Question: I built an html document for newsletter which I will send from Outlook 2013.
Here is the Html <URL> ''
When I try to send it from the outlook the background color TD crossing the boundaries of the top and bottom row.
Can anyone know how to solve this problem?
Here is the prtscreen of the problem:

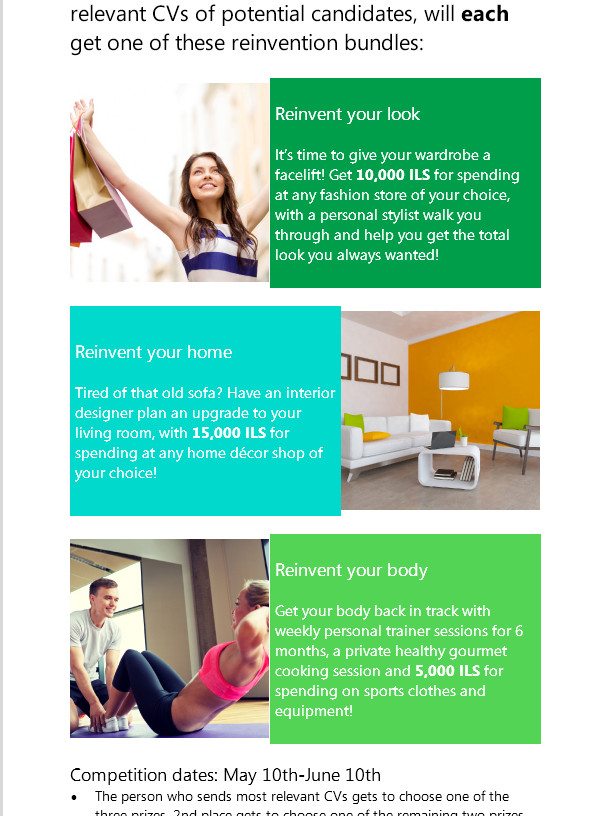
Answer: Well first things first - sending an email out of Outlook is going to ruin your code. Outlook rewrites everything into WordHTML. There is no if, ands or buts about it, it is going to happen as soon as you insert the html into the new email. This also includes that it will strip out any media queries, so responsive design is gone. I would highly recommend using another email client that can send HTML emails (e.g. Thunderbird) or an ESP (e.g. Exact Target, Mail Chimp) to send this out.
Now back to the issue you were asking about. The issue is the padding you have on the TD. Remove the padding and it fits. If you want the padding on left and right, I would use "padding-left" and "padding-right" only. I would recommend having the bg run behind the image as well so if the height of the TD is increased due to variance of rendering across email clients, it makes it look like it is a border instead of a mistake.